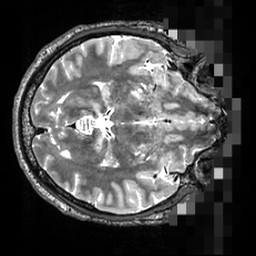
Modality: T2w
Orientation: axial
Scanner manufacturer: siemens
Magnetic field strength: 3 T
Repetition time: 3.2 s
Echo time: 0.564 s